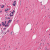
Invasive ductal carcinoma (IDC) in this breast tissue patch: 0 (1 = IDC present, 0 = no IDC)